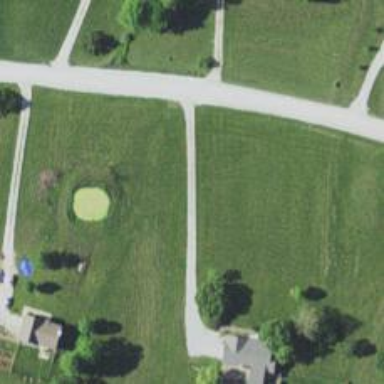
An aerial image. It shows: Driveway.